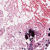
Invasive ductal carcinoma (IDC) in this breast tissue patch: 0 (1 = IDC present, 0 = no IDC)